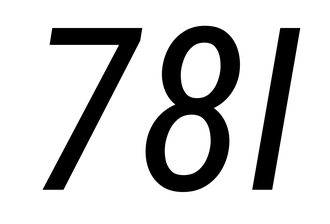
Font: Roboto-Italic_Condensed_Italic